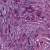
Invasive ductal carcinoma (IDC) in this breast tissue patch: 1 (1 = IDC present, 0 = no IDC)